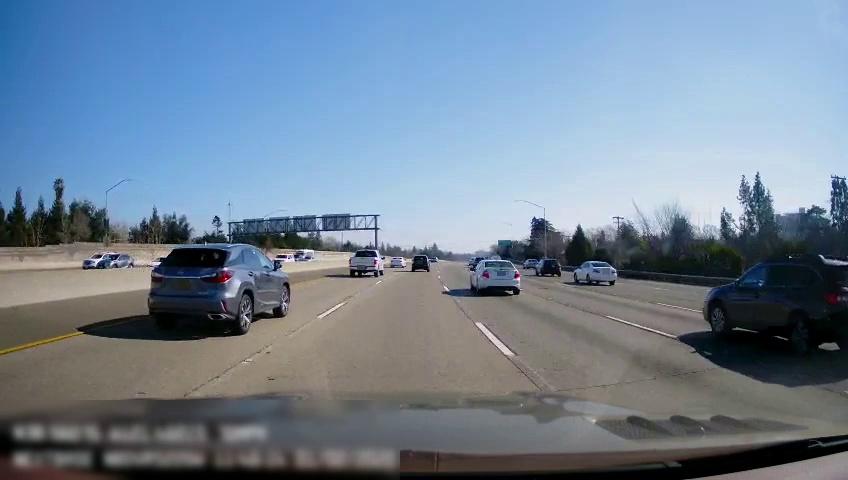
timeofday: Day
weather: Sunny
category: Vehicles | Car
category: Vehicles | Car
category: Vehicles | Car
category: Vehicles | Bus
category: Vehicles | Car
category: Vehicles | SUV
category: Drivable Space
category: Vehicles | Car
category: Vehicles | Truck
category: Vehicles | Car
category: Vehicles | Car
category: Vehicles | Car
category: Vehicles | Car
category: Vehicles | SUV
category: Vehicles | SUV
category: Vehicles | Van
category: Vehicles | SUV
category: Vehicles | SUV
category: Lanes | Current Lane
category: Lanes | Current Lane
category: Lanes | Alternate Lane
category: Lanes | Alternate Lane
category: Lanes | Alternate Lane
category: Lanes | Alternate Lane
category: Traffic | Signs
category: Traffic | Signs
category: Traffic | Signs
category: Traffic | Signs
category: Traffic | Signs